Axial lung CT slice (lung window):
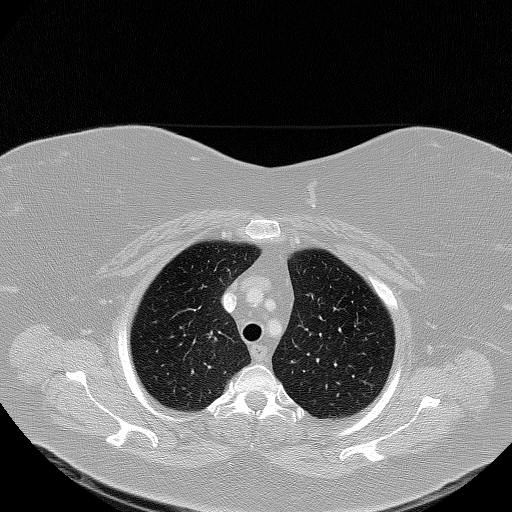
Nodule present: no